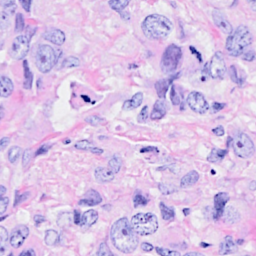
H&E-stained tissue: Breast